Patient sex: M
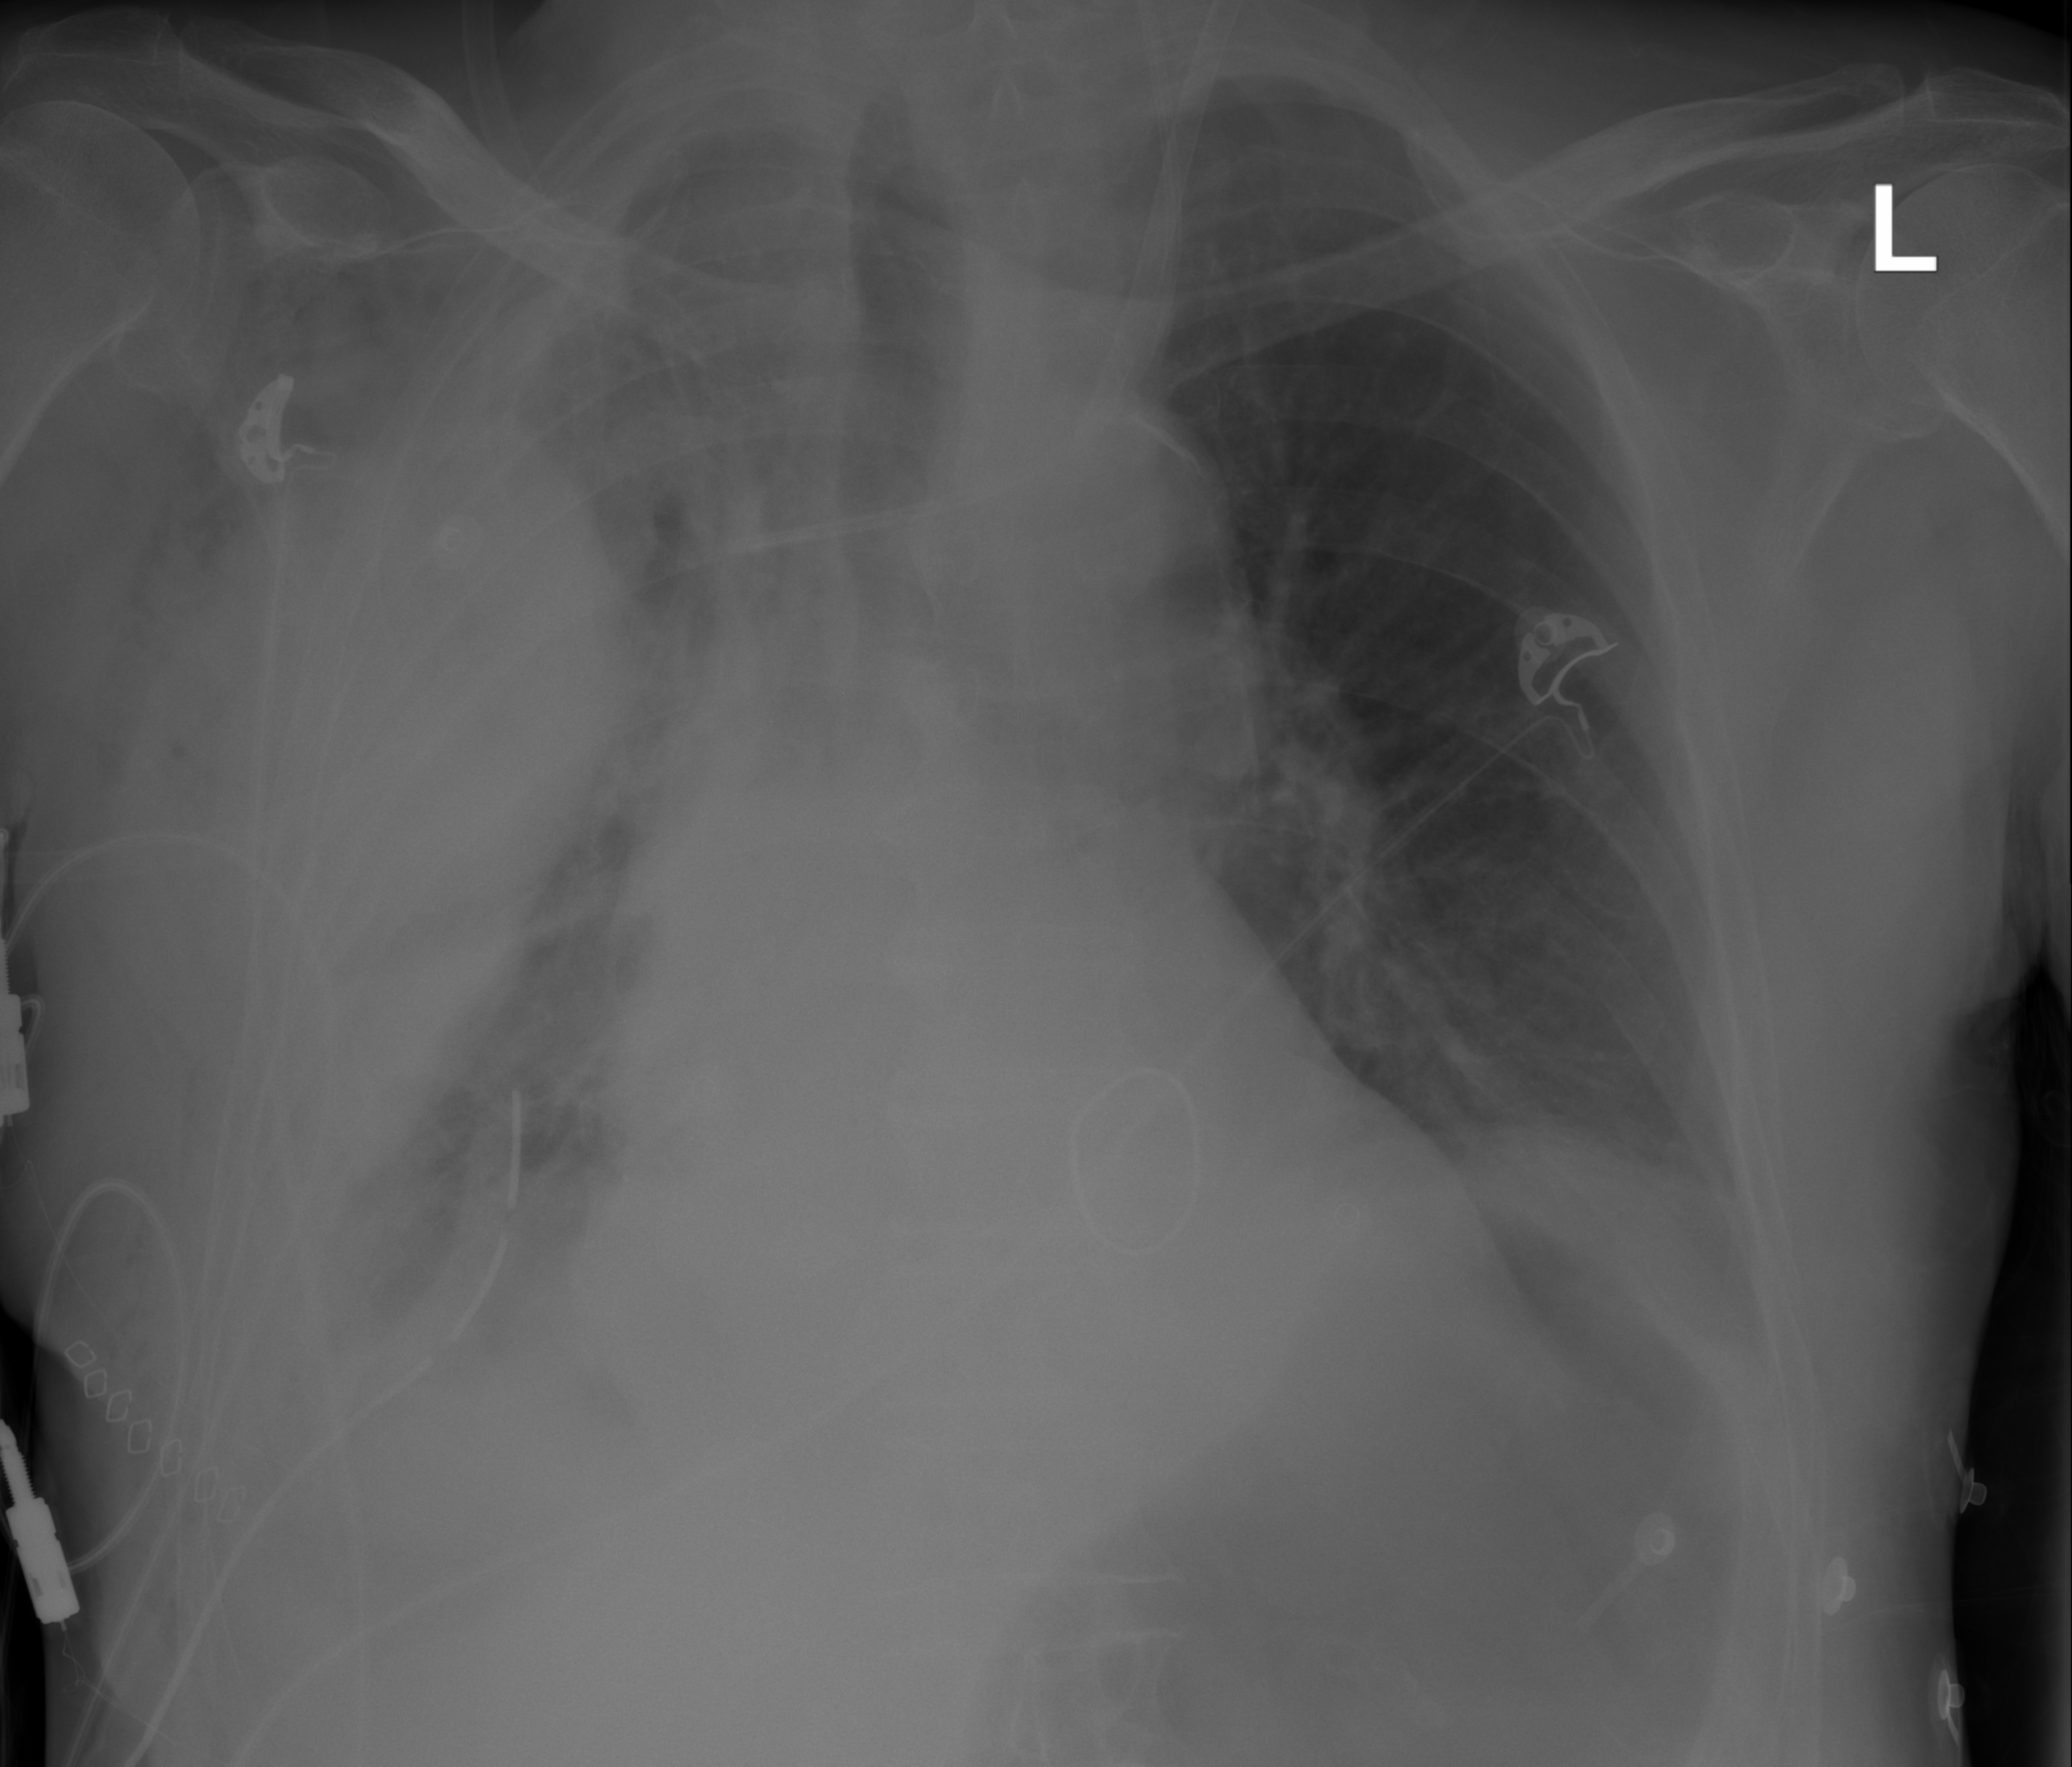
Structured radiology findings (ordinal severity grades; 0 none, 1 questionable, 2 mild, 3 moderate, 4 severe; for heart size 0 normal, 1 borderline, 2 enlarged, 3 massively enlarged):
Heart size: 0
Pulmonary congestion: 0
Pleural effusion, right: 3
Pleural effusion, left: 0
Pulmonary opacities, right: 1
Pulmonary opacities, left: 0
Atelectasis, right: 3
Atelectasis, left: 0